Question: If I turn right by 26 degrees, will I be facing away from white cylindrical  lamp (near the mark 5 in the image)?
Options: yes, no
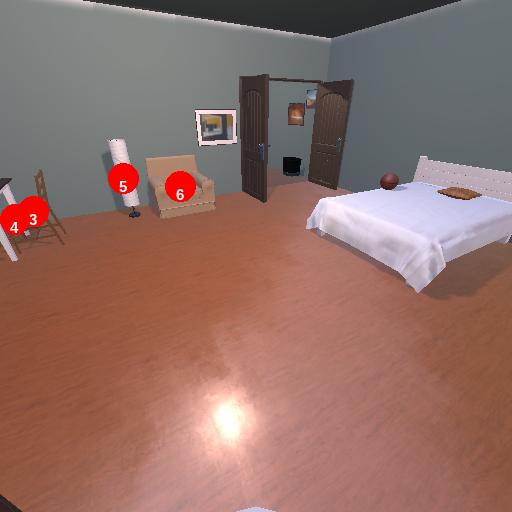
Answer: yes